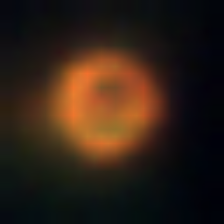
Taxon: NanoPlankton
Group: Other